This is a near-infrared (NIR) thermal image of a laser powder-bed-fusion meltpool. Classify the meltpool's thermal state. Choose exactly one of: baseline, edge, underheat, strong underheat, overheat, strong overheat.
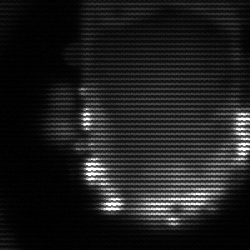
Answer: baseline